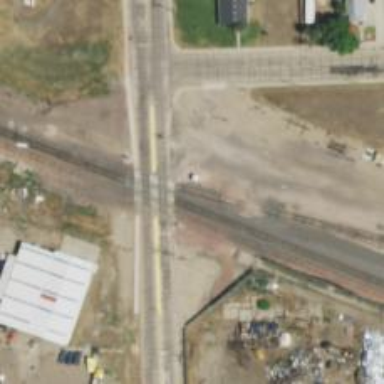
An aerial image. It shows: Railway siding for service.